Field crop: maize
Growth stage: 2
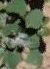
Species: chenopodium